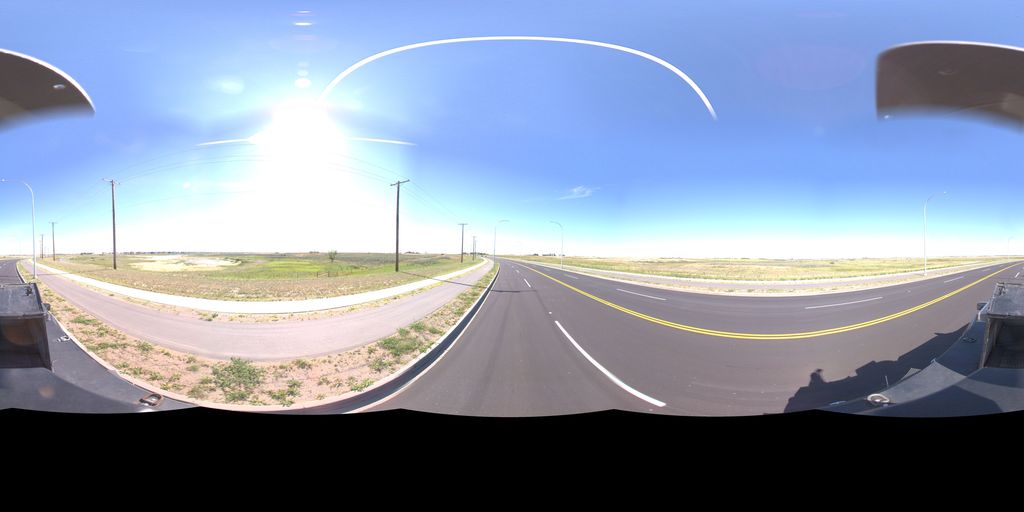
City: saskatoon